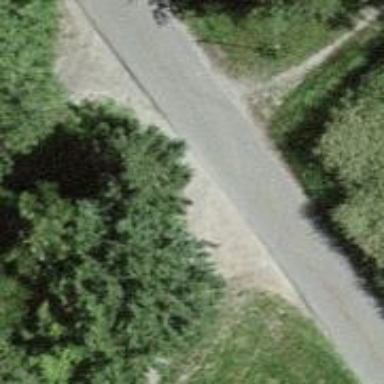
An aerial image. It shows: Unclassified road.